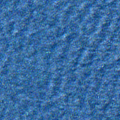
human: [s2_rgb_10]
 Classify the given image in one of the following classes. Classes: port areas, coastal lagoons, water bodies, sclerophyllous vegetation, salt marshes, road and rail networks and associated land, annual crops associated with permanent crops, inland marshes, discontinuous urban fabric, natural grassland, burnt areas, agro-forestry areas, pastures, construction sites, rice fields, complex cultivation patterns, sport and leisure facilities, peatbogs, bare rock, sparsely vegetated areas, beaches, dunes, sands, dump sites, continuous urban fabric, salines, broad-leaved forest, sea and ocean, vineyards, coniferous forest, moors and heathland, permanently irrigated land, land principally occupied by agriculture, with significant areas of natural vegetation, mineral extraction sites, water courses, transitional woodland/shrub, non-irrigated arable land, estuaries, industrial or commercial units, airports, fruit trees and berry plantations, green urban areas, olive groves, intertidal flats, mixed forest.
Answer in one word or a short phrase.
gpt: sea and ocean